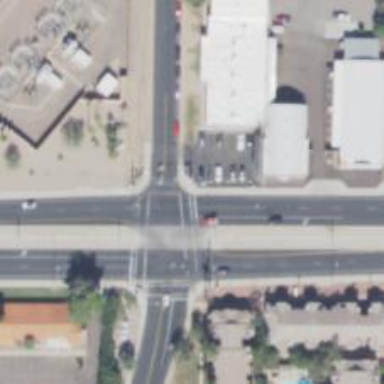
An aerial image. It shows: Solid stop line on the road marking.